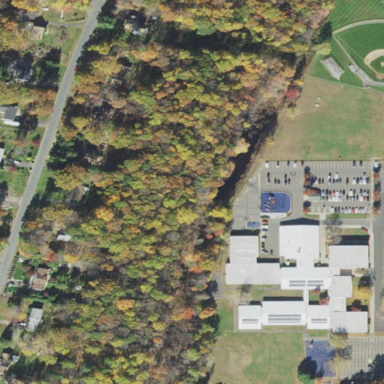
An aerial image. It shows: School.